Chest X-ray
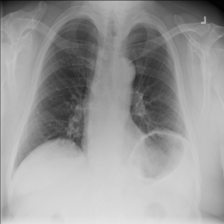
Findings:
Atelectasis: positive
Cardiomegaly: negative
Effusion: negative
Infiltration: negative
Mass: negative
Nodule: negative
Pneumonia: negative
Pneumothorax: negative
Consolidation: negative
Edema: negative
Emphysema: negative
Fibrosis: negative
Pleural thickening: negative
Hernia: negative